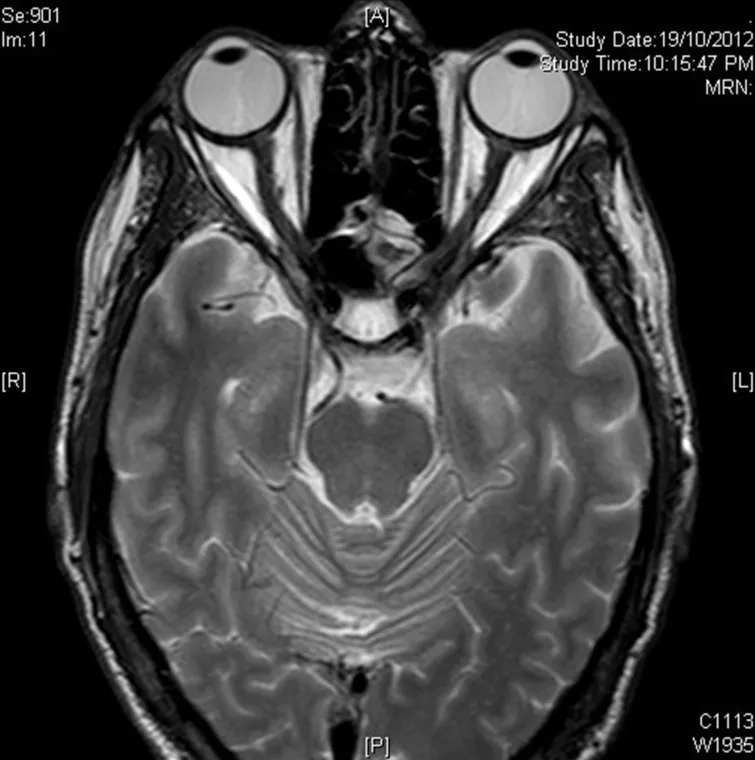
MRI scan of the orbit showing no evidence of active neuritis or infiltration of the optic nerves.
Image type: radiology (mri)